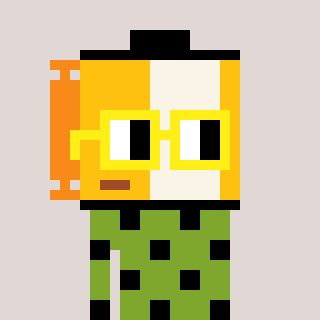
a pixel art character with square yellow glasses, a film roll-shaped head and a slimegreen-colored body on a warm background